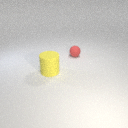
large yellow rubber cylinder to the left of small red rubber sphere